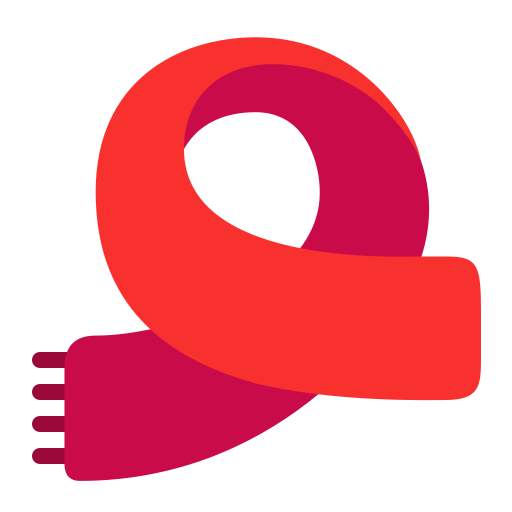
scarf flat